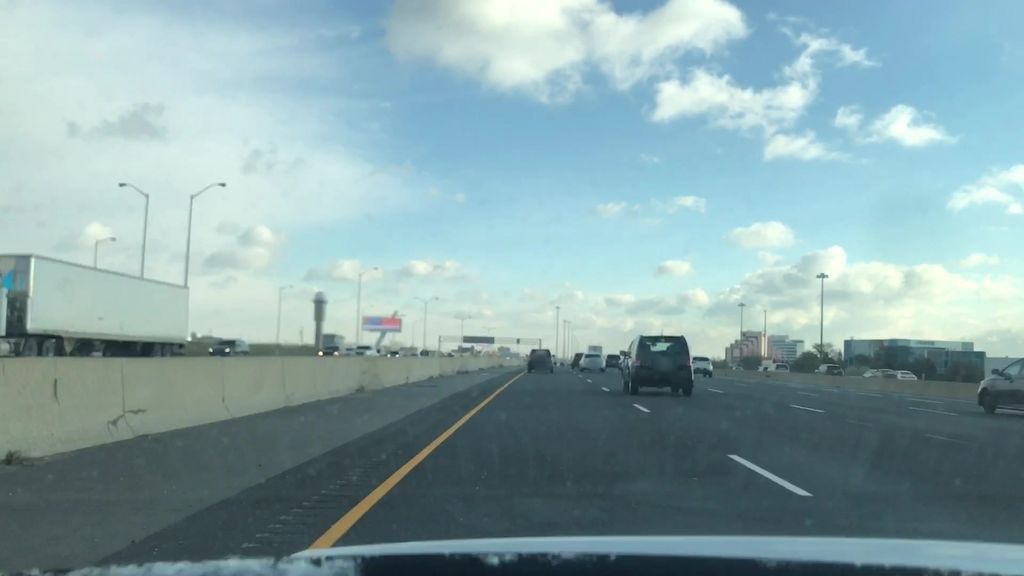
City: toronto